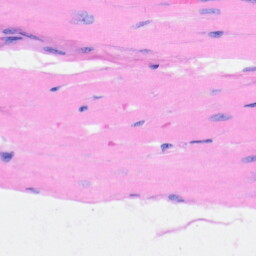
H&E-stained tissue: Heart